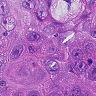
Metastatic tissue present: yes